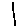
Label: line